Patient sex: M
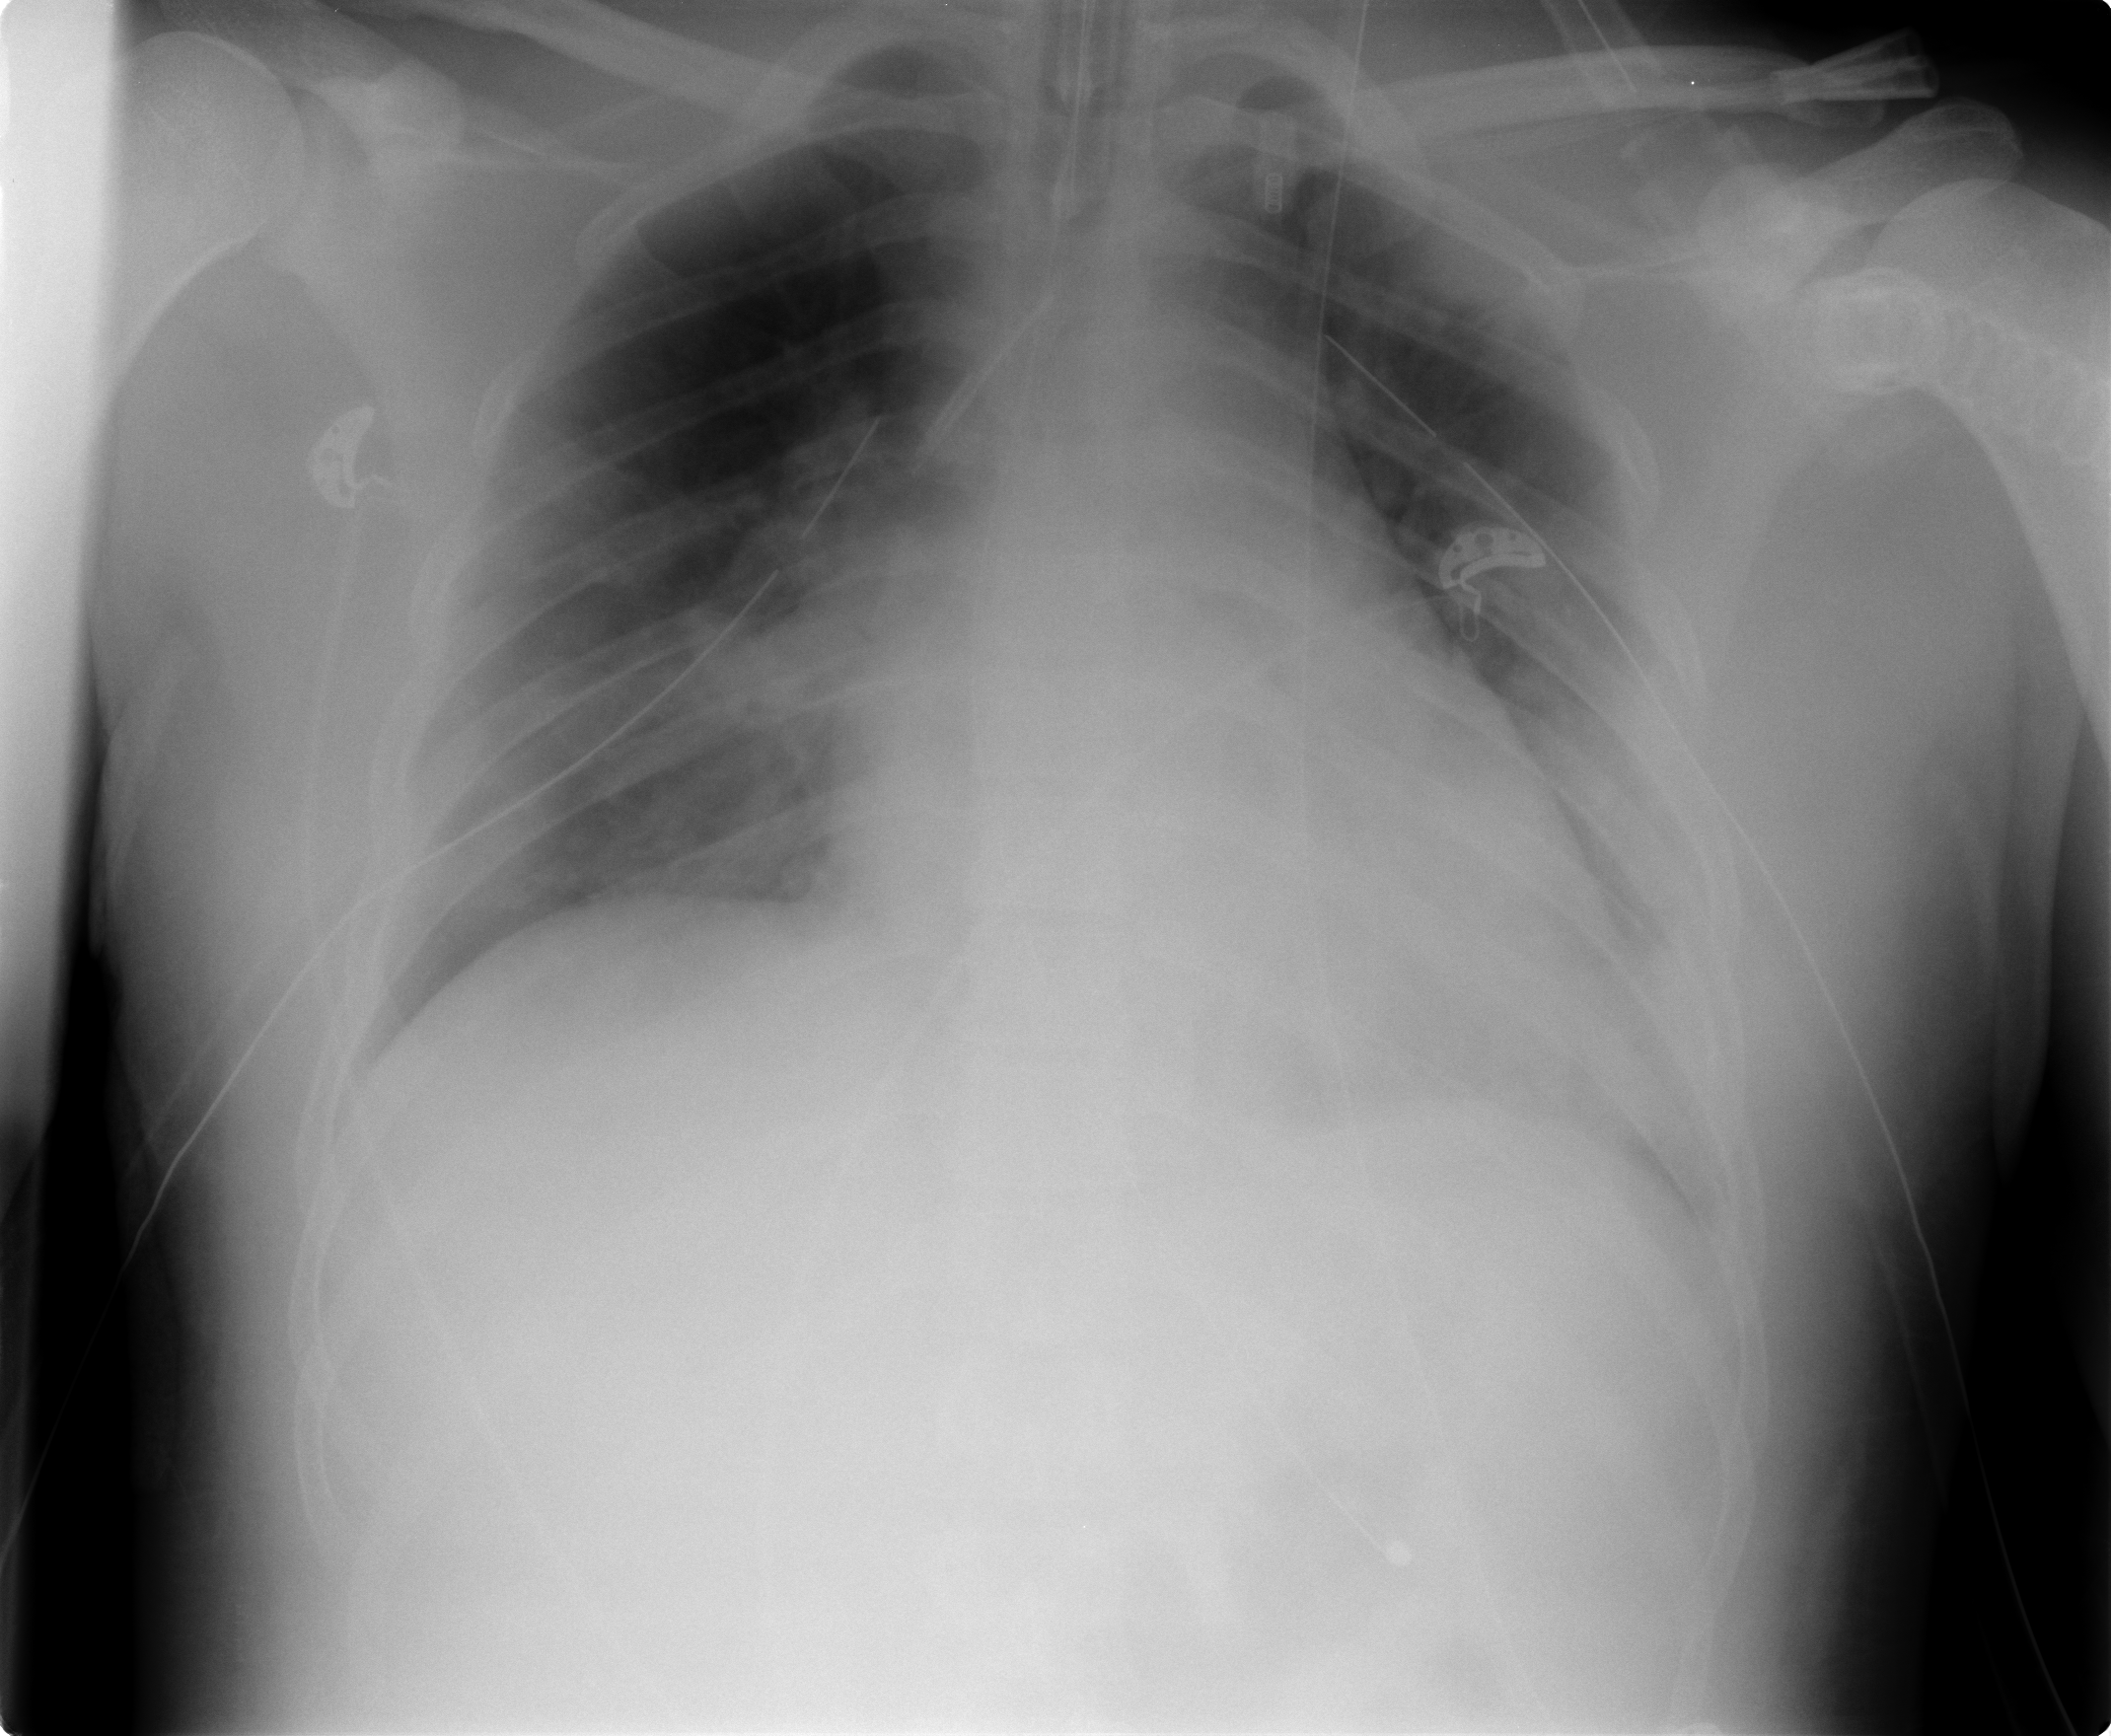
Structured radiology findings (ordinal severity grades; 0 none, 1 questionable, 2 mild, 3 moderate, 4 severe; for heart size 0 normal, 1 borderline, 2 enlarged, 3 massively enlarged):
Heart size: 0
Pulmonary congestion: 0
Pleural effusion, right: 0
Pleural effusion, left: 0
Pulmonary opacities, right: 2
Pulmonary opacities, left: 2
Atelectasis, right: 0
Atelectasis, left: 2